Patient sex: M
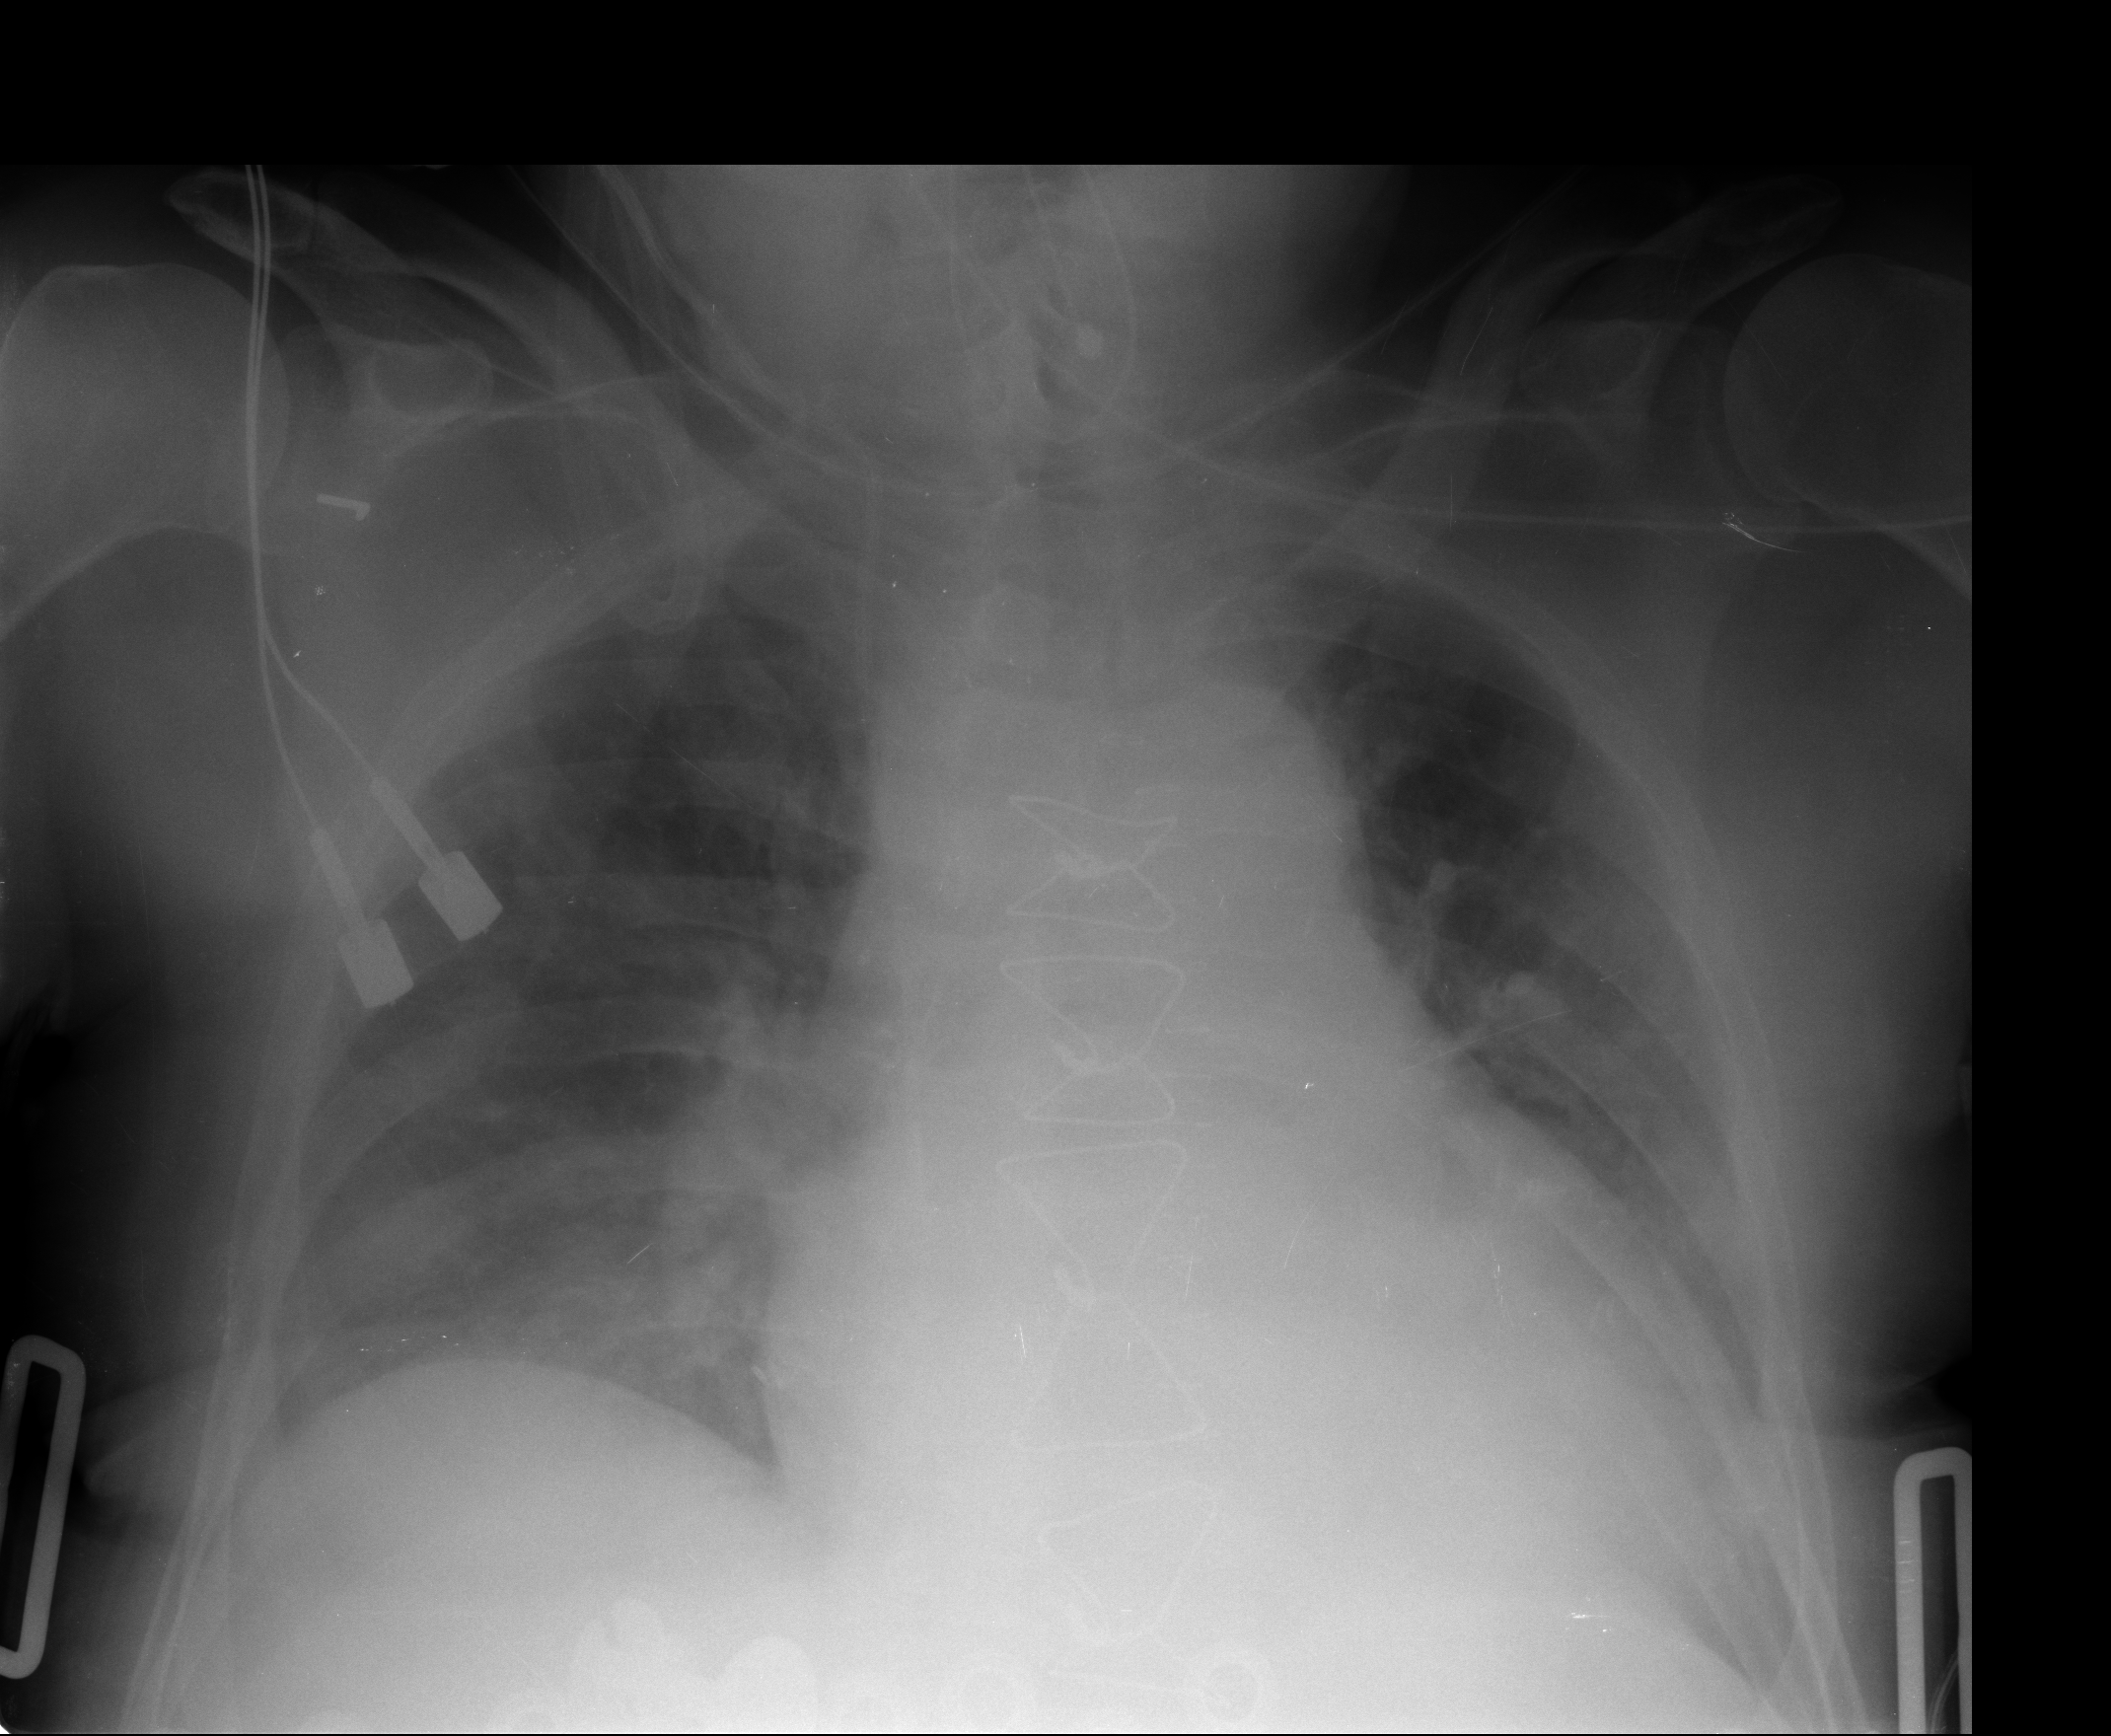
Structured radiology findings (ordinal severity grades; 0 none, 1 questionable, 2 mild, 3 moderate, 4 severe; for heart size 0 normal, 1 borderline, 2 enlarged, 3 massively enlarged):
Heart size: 1
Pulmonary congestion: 1
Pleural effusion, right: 2
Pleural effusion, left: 2
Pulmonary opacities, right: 0
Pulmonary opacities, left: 0
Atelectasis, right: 2
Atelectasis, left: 2